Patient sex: M
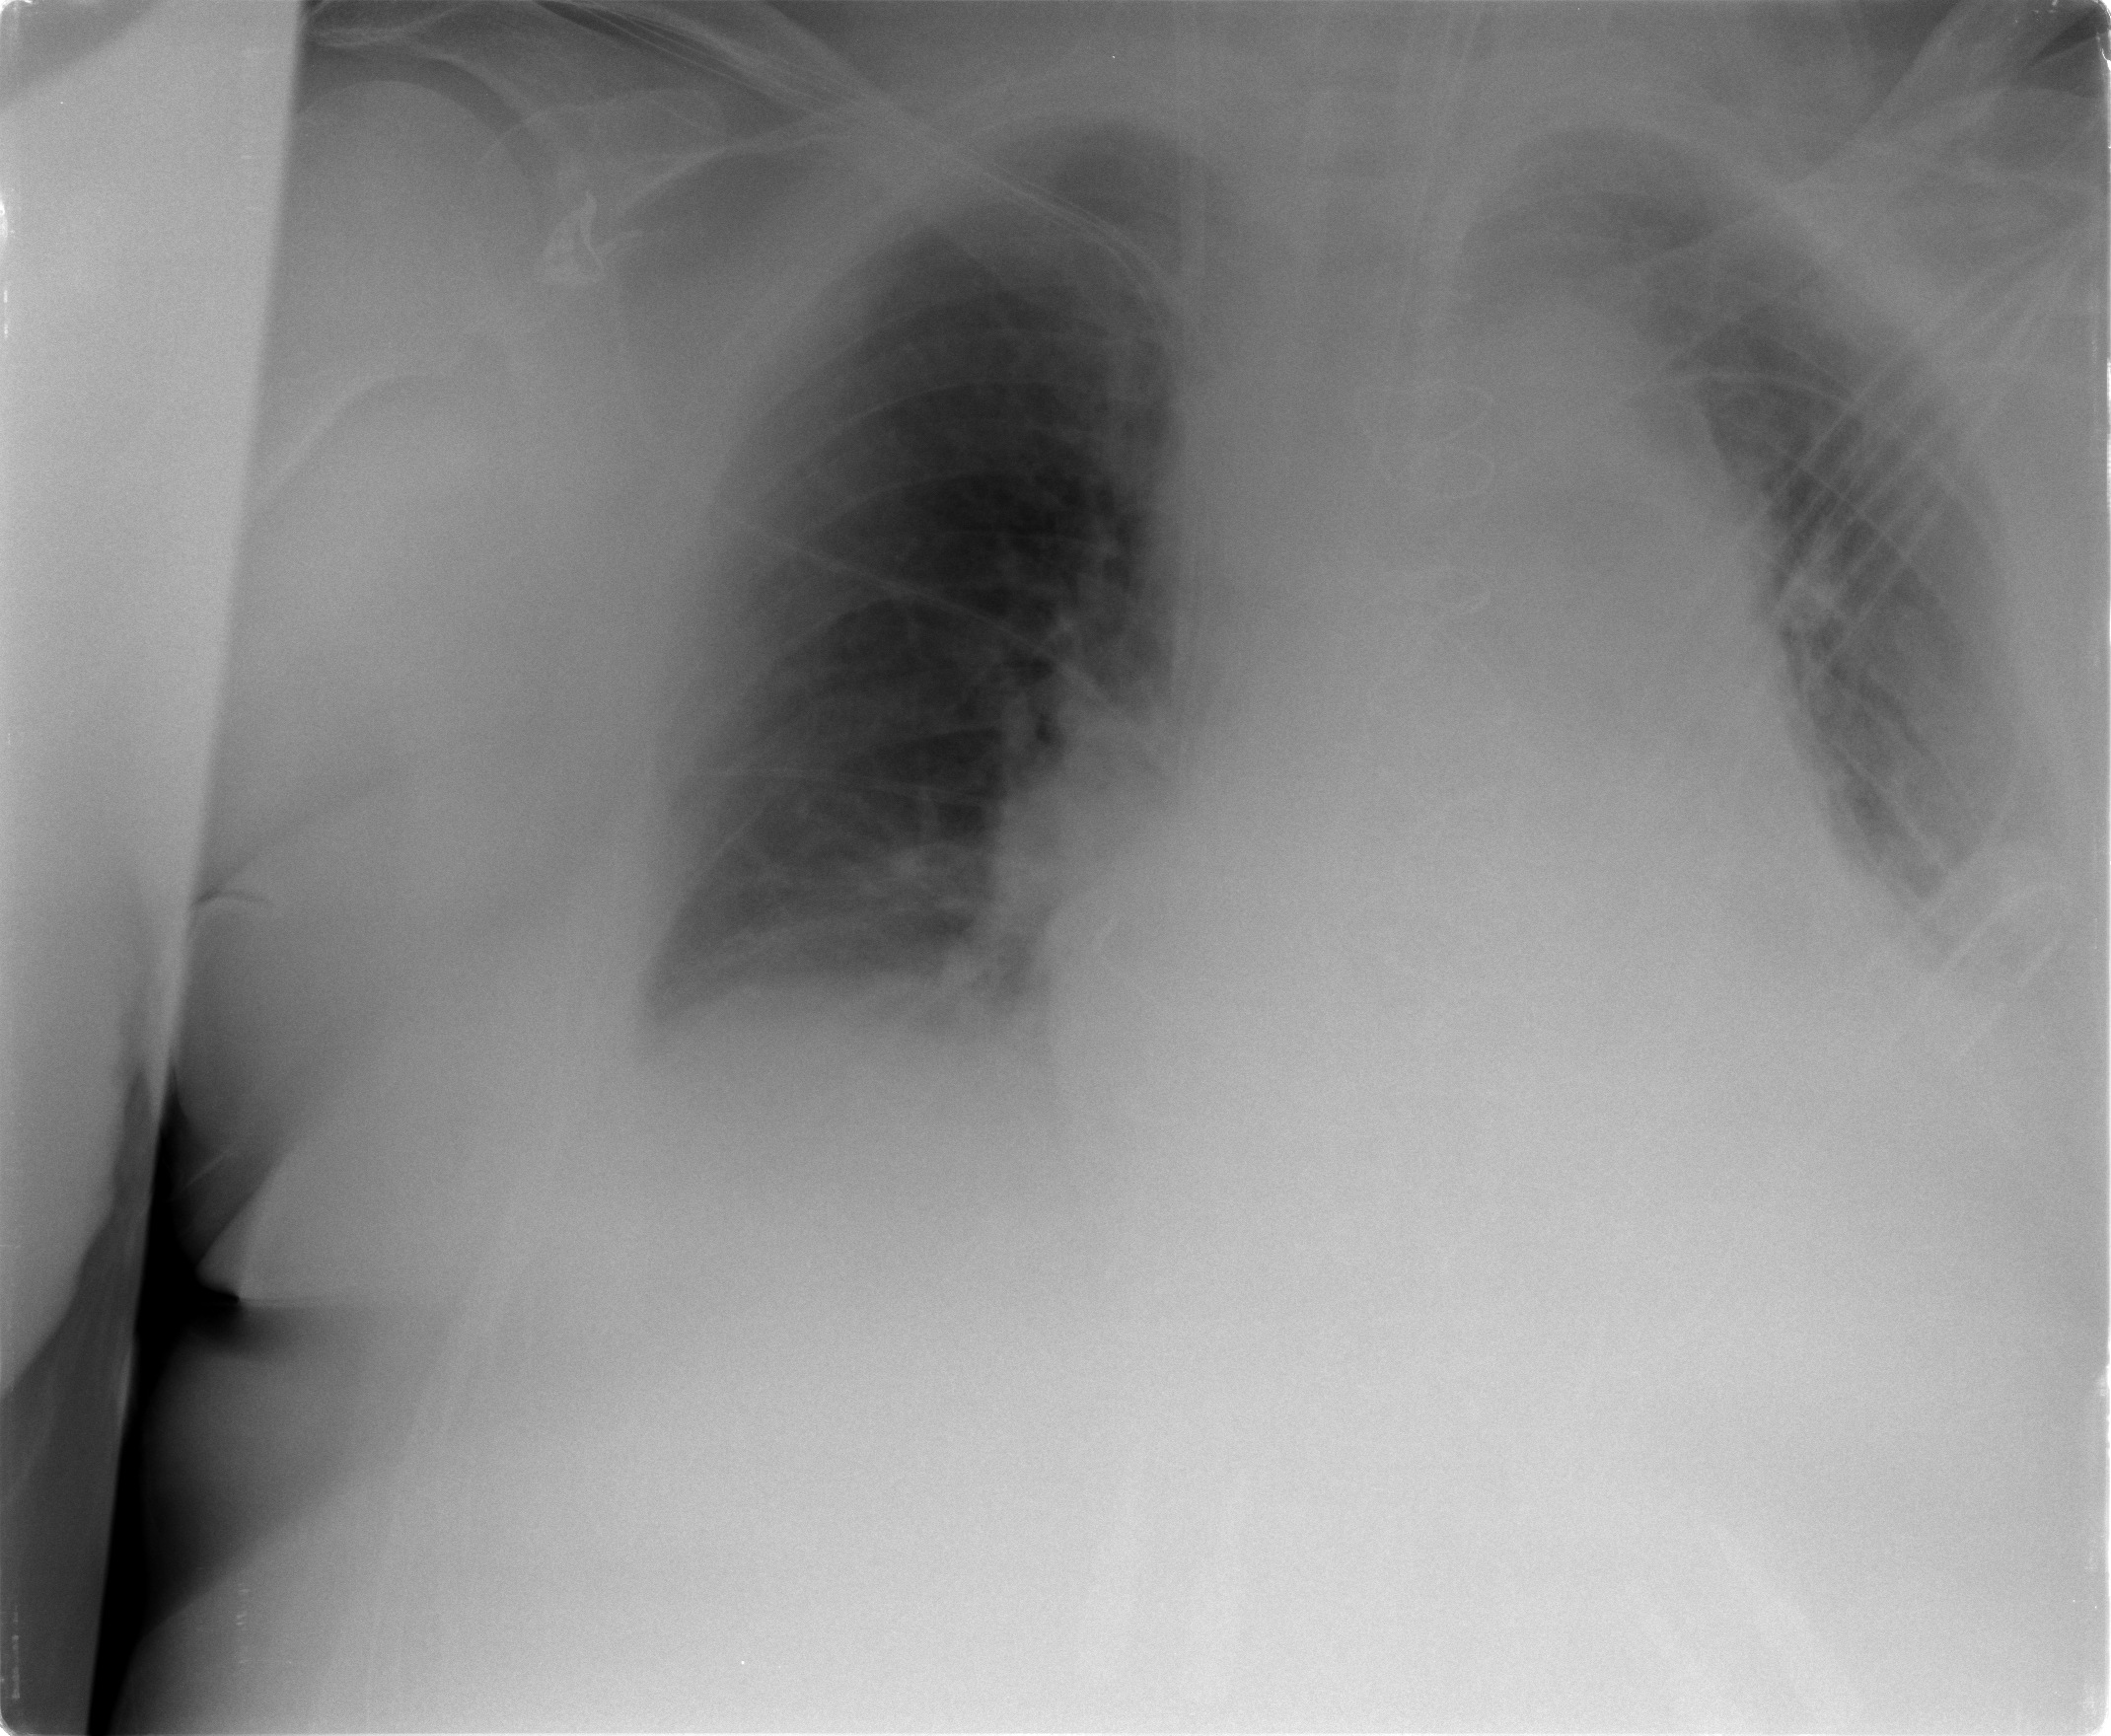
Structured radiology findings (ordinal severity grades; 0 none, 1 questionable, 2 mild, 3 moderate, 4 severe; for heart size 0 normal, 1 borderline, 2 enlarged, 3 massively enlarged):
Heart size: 2
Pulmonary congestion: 2
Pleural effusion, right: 2
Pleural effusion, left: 2
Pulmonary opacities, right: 0
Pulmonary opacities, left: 0
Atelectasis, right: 2
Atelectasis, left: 2